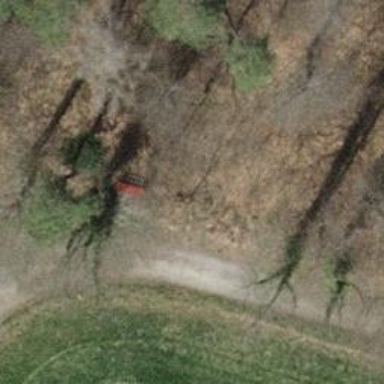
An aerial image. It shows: Red bench.